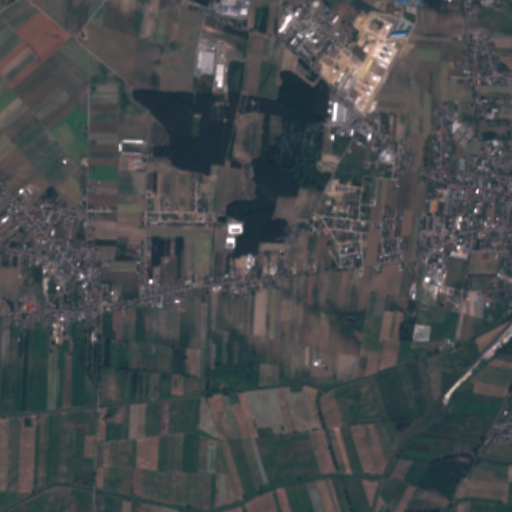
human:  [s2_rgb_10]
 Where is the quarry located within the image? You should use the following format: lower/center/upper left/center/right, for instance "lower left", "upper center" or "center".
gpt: The quarry is located in the upper left of the image.
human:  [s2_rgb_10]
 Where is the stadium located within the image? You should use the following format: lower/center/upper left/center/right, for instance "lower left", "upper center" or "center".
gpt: The stadium is located in the center right of the image.
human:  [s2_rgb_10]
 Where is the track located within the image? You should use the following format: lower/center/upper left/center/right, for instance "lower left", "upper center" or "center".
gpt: The track is located in the center right of the image.
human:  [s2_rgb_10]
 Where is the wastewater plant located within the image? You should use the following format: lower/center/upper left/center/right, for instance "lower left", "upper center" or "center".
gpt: The wastewater plant is located in the lower center of the image.
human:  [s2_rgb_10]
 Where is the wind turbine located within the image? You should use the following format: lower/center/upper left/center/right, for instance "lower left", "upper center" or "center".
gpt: The wind turbine is located in the upper left of the image.
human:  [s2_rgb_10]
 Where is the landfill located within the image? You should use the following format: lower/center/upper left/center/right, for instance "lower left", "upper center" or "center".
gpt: There is no landfill in the image.